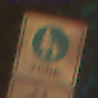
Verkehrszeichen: BeginnFussgaengerzone
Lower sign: EinspurigeFahrzeugeFrei5
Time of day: Night
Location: Outdoor (Urban)
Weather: PartlyCloudy
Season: NotSpecified
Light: Artificial